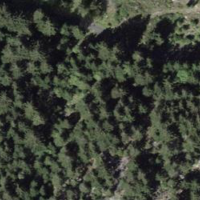
EUNIS habitat code: 43
Species observed at this site:
Betula pendula
Coreus marginatus
Phyllopertha horticola